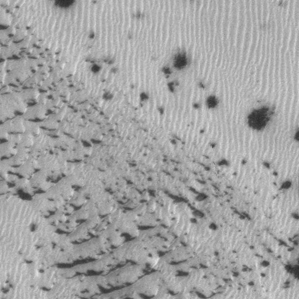
Label: frost